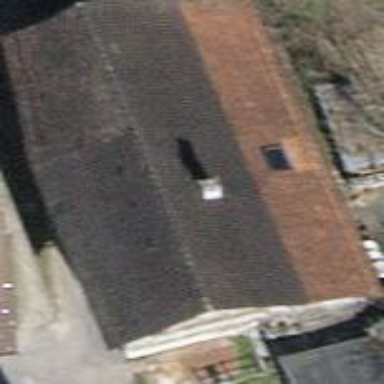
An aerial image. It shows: Building with tile roof.